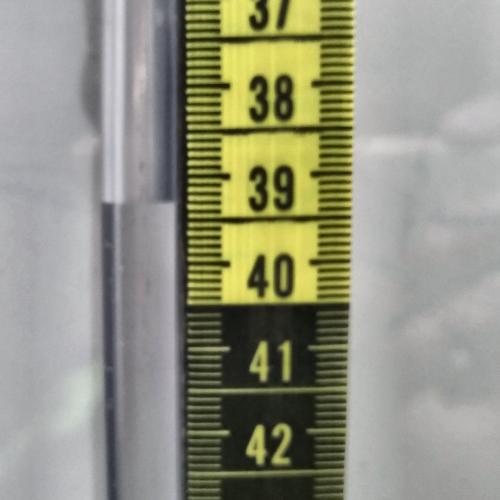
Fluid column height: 39.3 cm